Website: macys
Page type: cross-sells
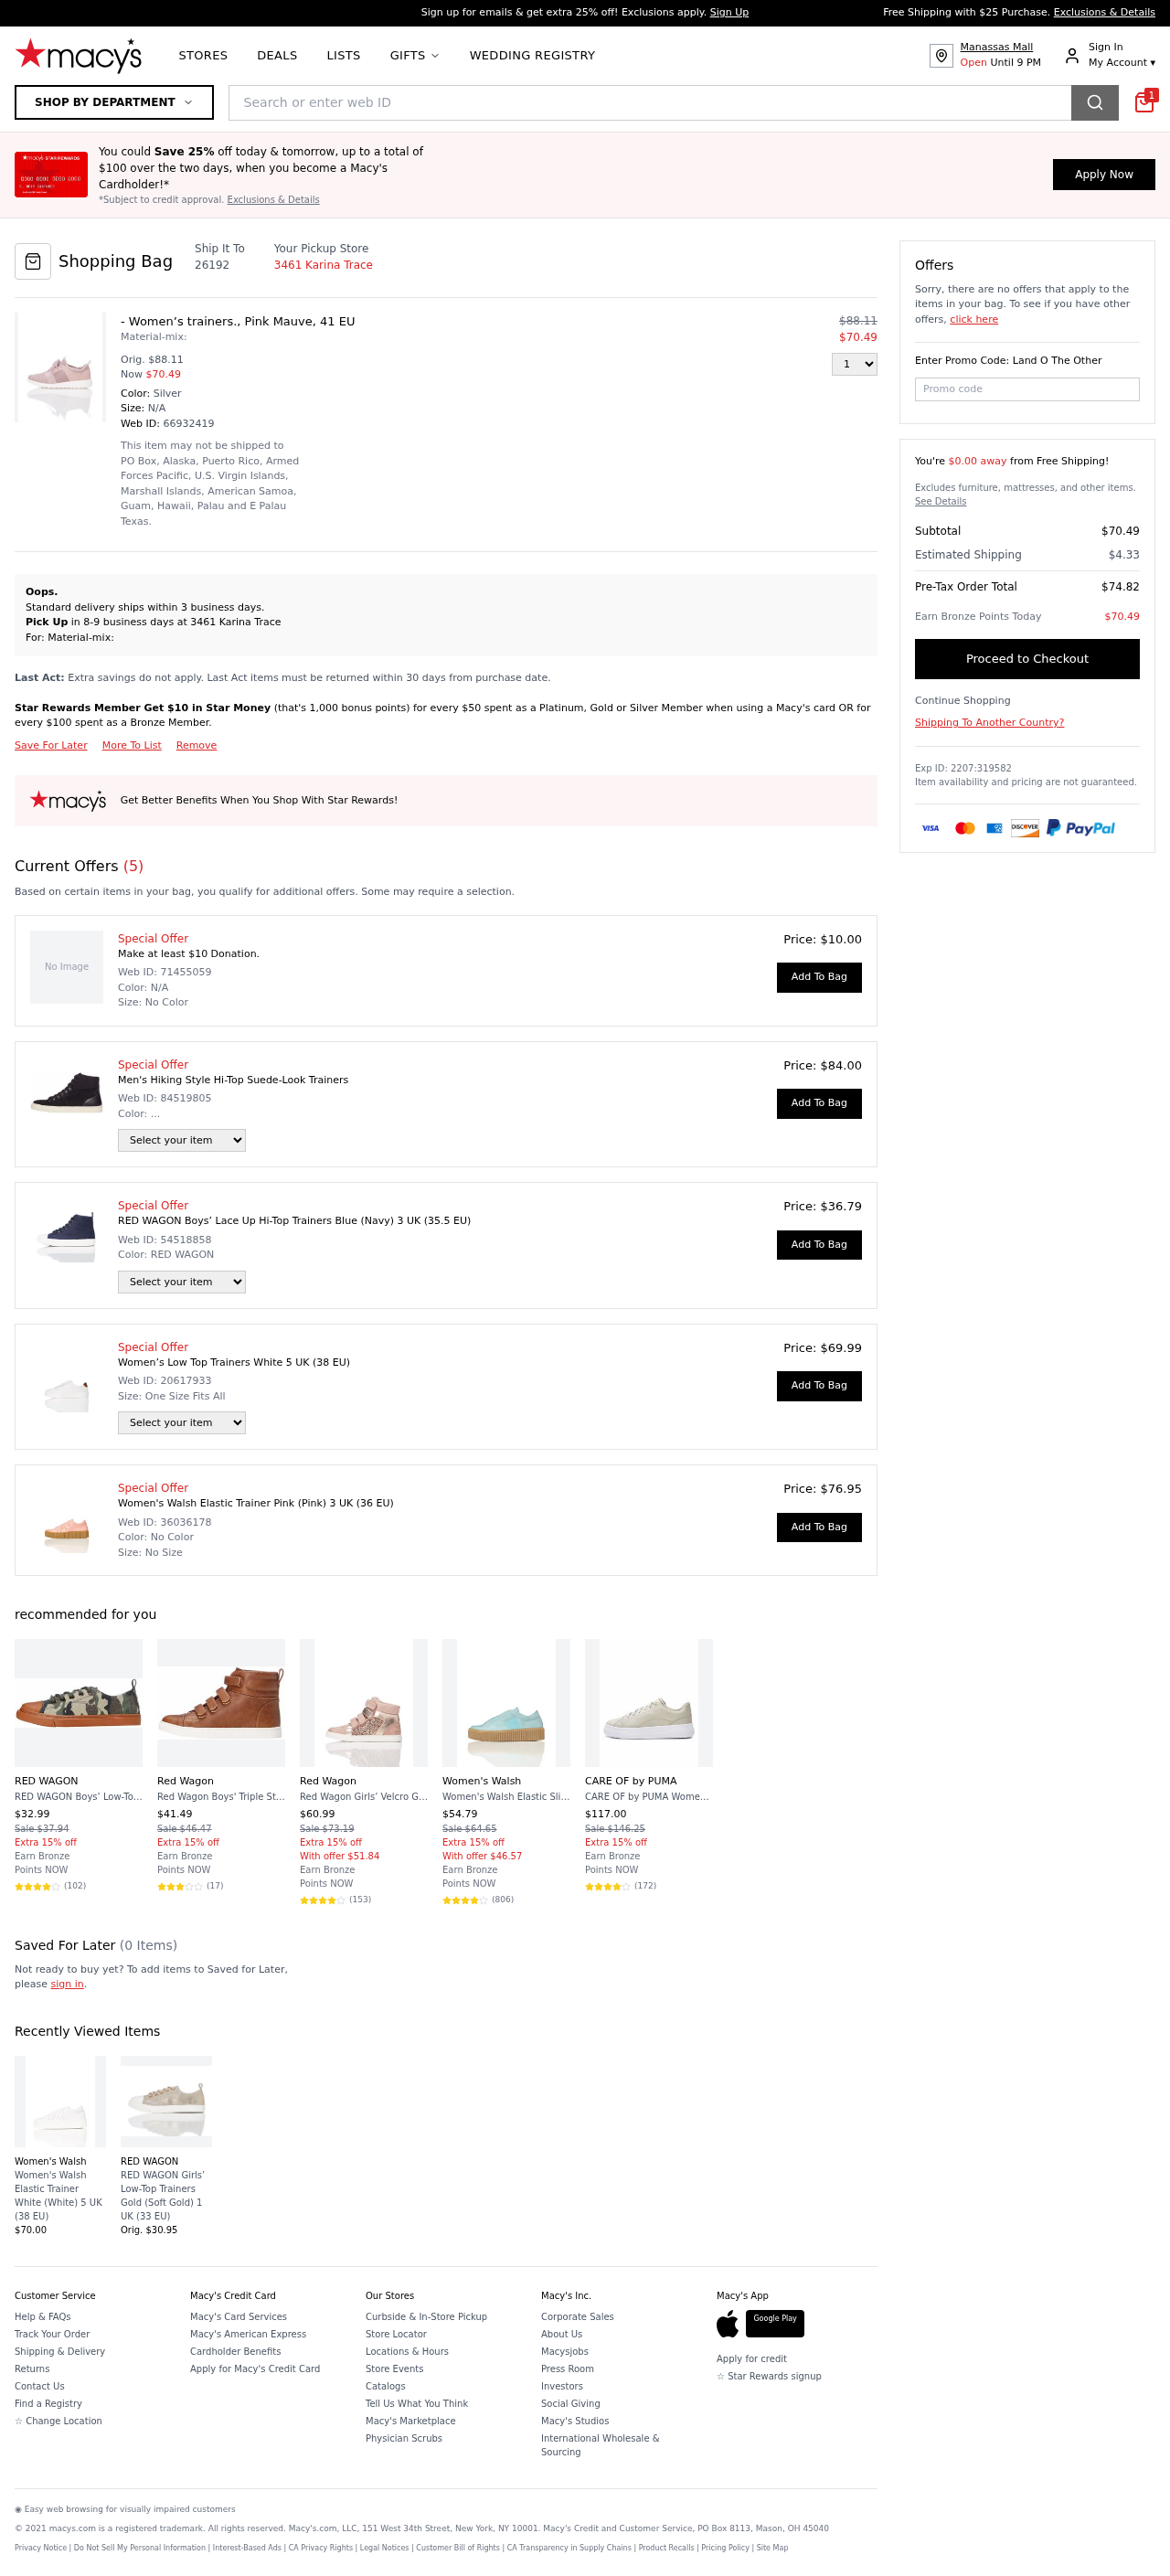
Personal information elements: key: PII_LOCATION1_STREET
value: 3461 Karina Trace
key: PII_POSTCODE
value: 26192
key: PII_PROMO_CODE
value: SPRING48
Product elements: key: PRODUCT10_BRAND
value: CARE OF by PUMA
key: PRODUCT10_NAME
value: CARE OF by PUMA Women's Leather Trainers with Platform Sole, beige, 42.5 EU
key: PRODUCT10_NUM_RATINGS
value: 172
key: PRODUCT10_PRICE
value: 117
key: PRODUCT10_RATING
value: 4.7
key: PRODUCT11_BRAND
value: Women's Walsh
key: PRODUCT11_NAME
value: Women's Walsh Elastic Trainer White (White) 5 UK (38 EU)
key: PRODUCT11_PRICE
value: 70
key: PRODUCT12_BRAND
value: RED WAGON
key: PRODUCT12_NAME
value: RED WAGON Girls’ Low-Top Trainers Gold (Soft Gold) 1 UK (33 EU)
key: PRODUCT12_PRICE
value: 30.95
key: PRODUCT1_DESC
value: Material-mix:
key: PRODUCT1_NAME
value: - Women’s trainers., Pink Mauve, 41 EU
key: PRODUCT1_PRICE
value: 70.49
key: PRODUCT1_QUANTITY
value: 1
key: PRODUCT2_NAME
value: Men's Hiking Style Hi-Top Suede-Look Trainers
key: PRODUCT2_PRICE
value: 84
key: PRODUCT3_NAME
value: RED WAGON Boys’ Lace Up Hi-Top Trainers Blue (Navy) 3 UK (35.5 EU)
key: PRODUCT3_PRICE
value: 36.79
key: PRODUCT4_NAME
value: Women’s Low Top Trainers White 5 UK (38 EU)
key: PRODUCT4_PRICE
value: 69.99
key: PRODUCT5_NAME
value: Women's Walsh Elastic Trainer Pink (Pink) 3 UK (36 EU)
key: PRODUCT5_PRICE
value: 76.95
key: PRODUCT6_BRAND
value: RED WAGON
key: PRODUCT6_NAME
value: RED WAGON Boys’ Low-Top Trainers Green 3 UK (35.5 EU)
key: PRODUCT6_NUM_RATINGS
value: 102
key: PRODUCT6_PRICE
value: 32.99
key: PRODUCT6_RATING
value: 4.4
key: PRODUCT7_BRAND
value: Red Wagon
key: PRODUCT7_NAME
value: Red Wagon Boys' Triple Strap Chukka Hi-Top Trainers
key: PRODUCT7_NUM_RATINGS
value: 17
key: PRODUCT7_PRICE
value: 41.49
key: PRODUCT7_RATING
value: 3.8
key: PRODUCT8_BRAND
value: Red Wagon
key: PRODUCT8_NAME
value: Red Wagon Girls’ Velcro Glitter Hi-Top Trainers
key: PRODUCT8_NUM_RATINGS
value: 153
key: PRODUCT8_PRICE
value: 60.99
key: PRODUCT8_RATING
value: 4.5
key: PRODUCT9_BRAND
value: Women's Walsh
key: PRODUCT9_NAME
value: Women's Walsh Elastic Slipper With Platform Sole Blue (Light Blue) 5 UK (38 EU),04-01-02
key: PRODUCT9_NUM_RATINGS
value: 806
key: PRODUCT9_PRICE
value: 54.79
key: PRODUCT9_RATING
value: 4.4
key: PRODUCT1_ORIGINAL_PRICE
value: $88.11
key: PRODUCT6_ORIGINAL_PRICE
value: Sale $37.94
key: PRODUCT7_ORIGINAL_PRICE
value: Sale $46.47
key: PRODUCT8_ORIGINAL_PRICE
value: Sale $73.19
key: PRODUCT9_ORIGINAL_PRICE
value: Sale $64.65
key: PRODUCT10_ORIGINAL_PRICE
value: Sale $146.25
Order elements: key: ORDER_ID
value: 66932419
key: ORDER_NUM_OFFERS
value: (5)
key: ORDER_FREE_SHIPPING_THRESHOLD
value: $0.00 away
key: ORDER_SUBTOTAL
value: $70.49
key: ORDER_SHIPPING_COST
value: $4.33
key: ORDER_TOTAL
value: $74.82
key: ORDER_POINTS_EARNED
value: $70.49
Search elements: key: HEADER_SEARCH
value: Search or enter web ID
Other elements: key: SAVED_NUM_ITEMS
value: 0